Question: I am new to shell scripting and I want find the top shows according to the rating which should be unique

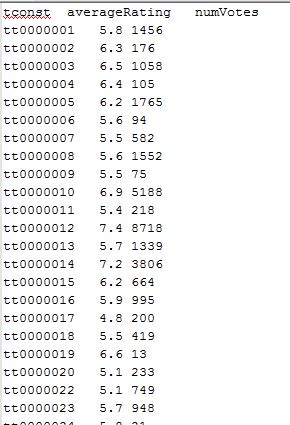
Answer: sort by third column then get first 5 rows.
'''
sort -u -nr -k 2,2 myFile | head -5
'''
since your file has header, another approach would be
'''
tail -nr +2 myFile | sort -u -n -k 2,2 | head -5
'''